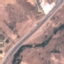
Land use / land cover: Highway